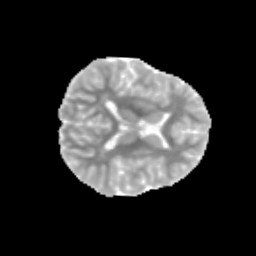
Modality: MD
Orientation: axial
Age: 13
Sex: female
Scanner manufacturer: siemens
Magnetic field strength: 3 T
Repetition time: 3.8 s
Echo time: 0.07 s